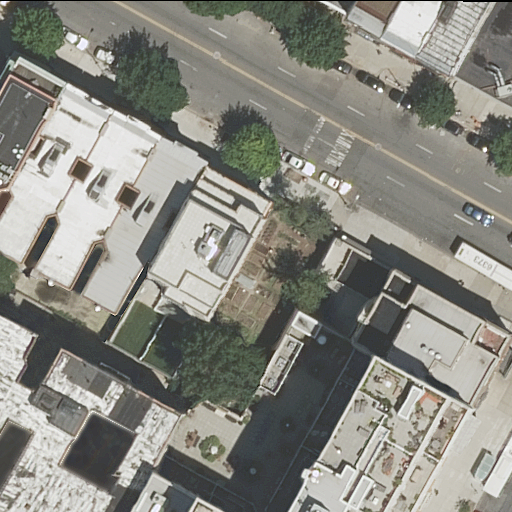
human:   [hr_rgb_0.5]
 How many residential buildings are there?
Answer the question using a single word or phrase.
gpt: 12

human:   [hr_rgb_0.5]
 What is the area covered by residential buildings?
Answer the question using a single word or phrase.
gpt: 4584m2

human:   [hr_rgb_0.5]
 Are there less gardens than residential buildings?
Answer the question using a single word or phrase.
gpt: yes

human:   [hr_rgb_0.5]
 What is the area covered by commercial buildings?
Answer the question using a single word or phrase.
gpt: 0m2

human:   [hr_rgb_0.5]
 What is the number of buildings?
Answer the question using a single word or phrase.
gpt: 12

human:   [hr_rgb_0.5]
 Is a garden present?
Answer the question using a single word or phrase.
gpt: yes

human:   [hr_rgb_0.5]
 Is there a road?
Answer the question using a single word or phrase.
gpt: yes

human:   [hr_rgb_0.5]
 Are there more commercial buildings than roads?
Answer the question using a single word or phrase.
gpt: no

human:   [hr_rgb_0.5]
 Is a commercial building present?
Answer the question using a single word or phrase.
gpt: no

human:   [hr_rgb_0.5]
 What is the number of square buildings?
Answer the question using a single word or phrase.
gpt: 0

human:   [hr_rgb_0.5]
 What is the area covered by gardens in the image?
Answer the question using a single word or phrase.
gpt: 566m2

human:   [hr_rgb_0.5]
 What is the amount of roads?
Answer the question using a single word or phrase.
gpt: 1

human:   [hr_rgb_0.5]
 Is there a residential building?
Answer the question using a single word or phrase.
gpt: yes

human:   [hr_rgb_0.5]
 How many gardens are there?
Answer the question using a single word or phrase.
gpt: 1

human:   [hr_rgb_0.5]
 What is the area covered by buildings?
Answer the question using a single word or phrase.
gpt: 4584m2

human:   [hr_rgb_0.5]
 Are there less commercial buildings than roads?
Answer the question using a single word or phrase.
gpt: yes

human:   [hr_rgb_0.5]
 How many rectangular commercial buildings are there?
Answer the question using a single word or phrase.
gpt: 0

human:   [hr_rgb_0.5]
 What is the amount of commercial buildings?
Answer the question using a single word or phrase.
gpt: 0

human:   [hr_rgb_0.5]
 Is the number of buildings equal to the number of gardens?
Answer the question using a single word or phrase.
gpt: no

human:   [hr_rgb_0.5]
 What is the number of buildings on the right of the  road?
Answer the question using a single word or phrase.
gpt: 6

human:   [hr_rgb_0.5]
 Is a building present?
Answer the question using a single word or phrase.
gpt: yes

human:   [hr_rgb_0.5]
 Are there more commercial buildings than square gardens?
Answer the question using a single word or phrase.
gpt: no

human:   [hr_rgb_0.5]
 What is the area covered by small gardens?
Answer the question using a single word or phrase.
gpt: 0m2

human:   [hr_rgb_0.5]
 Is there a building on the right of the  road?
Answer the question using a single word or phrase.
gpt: yes

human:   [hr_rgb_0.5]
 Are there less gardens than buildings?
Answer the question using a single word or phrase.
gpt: yes

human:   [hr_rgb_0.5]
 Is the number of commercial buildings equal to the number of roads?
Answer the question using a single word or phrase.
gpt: no

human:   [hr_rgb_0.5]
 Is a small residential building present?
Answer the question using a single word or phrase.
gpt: yes

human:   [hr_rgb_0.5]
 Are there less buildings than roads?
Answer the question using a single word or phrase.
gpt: no

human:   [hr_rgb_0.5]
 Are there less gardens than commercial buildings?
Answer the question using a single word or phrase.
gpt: no

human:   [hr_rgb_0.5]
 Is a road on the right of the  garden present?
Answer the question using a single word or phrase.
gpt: no

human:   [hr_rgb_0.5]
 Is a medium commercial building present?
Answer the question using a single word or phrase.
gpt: no

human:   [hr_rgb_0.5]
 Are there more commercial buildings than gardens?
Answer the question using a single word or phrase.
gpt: no

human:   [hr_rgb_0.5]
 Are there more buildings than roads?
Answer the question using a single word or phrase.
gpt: yes

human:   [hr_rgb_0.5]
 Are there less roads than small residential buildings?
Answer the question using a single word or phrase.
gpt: yes

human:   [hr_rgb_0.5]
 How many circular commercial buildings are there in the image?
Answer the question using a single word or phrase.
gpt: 0

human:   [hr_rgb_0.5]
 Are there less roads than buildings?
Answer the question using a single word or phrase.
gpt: yes

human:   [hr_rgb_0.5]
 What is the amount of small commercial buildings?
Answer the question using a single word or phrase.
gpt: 0

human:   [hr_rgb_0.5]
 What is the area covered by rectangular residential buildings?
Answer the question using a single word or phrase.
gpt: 1028m2

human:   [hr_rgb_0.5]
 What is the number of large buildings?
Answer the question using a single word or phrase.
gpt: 3

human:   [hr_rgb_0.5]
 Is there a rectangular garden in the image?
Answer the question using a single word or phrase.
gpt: yes

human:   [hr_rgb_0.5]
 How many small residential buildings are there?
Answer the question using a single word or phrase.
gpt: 3

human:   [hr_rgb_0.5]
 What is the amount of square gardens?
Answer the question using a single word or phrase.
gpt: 0

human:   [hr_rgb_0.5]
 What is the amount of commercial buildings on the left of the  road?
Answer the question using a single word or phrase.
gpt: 0

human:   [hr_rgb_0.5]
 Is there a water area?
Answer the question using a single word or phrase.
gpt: no

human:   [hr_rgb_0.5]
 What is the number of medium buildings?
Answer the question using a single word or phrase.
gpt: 6

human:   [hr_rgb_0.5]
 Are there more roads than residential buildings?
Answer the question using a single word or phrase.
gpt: no

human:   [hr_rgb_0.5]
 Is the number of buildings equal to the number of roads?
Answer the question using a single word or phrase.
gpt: no

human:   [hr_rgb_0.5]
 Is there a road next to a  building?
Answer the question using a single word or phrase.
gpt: yes

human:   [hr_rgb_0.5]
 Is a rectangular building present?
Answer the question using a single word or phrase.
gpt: yes

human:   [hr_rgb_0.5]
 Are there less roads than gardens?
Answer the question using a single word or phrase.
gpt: no

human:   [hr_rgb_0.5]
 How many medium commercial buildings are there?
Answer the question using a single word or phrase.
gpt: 0

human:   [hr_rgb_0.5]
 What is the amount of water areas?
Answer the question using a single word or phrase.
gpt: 0

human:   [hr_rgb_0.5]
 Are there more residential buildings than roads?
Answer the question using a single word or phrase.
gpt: yes

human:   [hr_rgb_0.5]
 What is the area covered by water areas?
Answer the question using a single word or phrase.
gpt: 0m2

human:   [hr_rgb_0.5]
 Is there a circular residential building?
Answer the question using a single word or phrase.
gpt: no

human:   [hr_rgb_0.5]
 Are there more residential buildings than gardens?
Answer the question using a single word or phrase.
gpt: yes

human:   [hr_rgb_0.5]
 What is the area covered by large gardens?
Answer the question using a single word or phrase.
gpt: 566m2

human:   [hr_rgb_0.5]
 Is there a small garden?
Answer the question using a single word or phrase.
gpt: no

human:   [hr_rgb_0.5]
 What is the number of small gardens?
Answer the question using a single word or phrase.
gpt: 0

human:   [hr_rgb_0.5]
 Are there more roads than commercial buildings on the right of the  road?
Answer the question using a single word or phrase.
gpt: yes

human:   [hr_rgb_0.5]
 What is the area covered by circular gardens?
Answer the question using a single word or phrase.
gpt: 0m2

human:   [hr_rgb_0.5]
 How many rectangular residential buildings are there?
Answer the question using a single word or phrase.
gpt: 6

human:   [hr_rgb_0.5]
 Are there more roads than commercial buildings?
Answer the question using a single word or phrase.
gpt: yes

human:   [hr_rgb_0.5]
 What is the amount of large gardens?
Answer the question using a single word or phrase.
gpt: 1